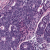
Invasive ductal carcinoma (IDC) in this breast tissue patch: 0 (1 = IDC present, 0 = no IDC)